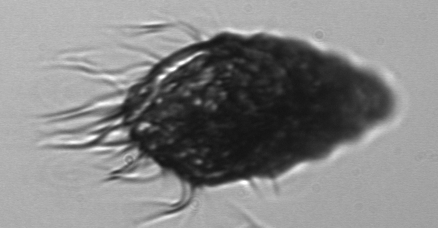
Label: Laboea_strobila